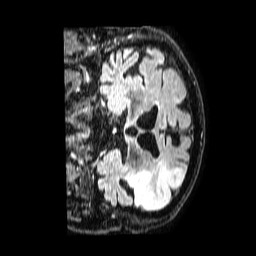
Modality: FLAIR
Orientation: coronal
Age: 85
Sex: male
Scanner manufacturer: philips
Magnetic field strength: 1.5 T
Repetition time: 4.8 s
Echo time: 0.3 s